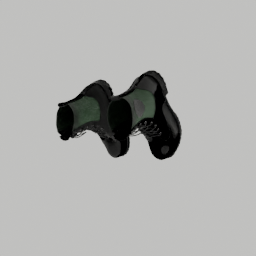
Label: people